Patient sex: M
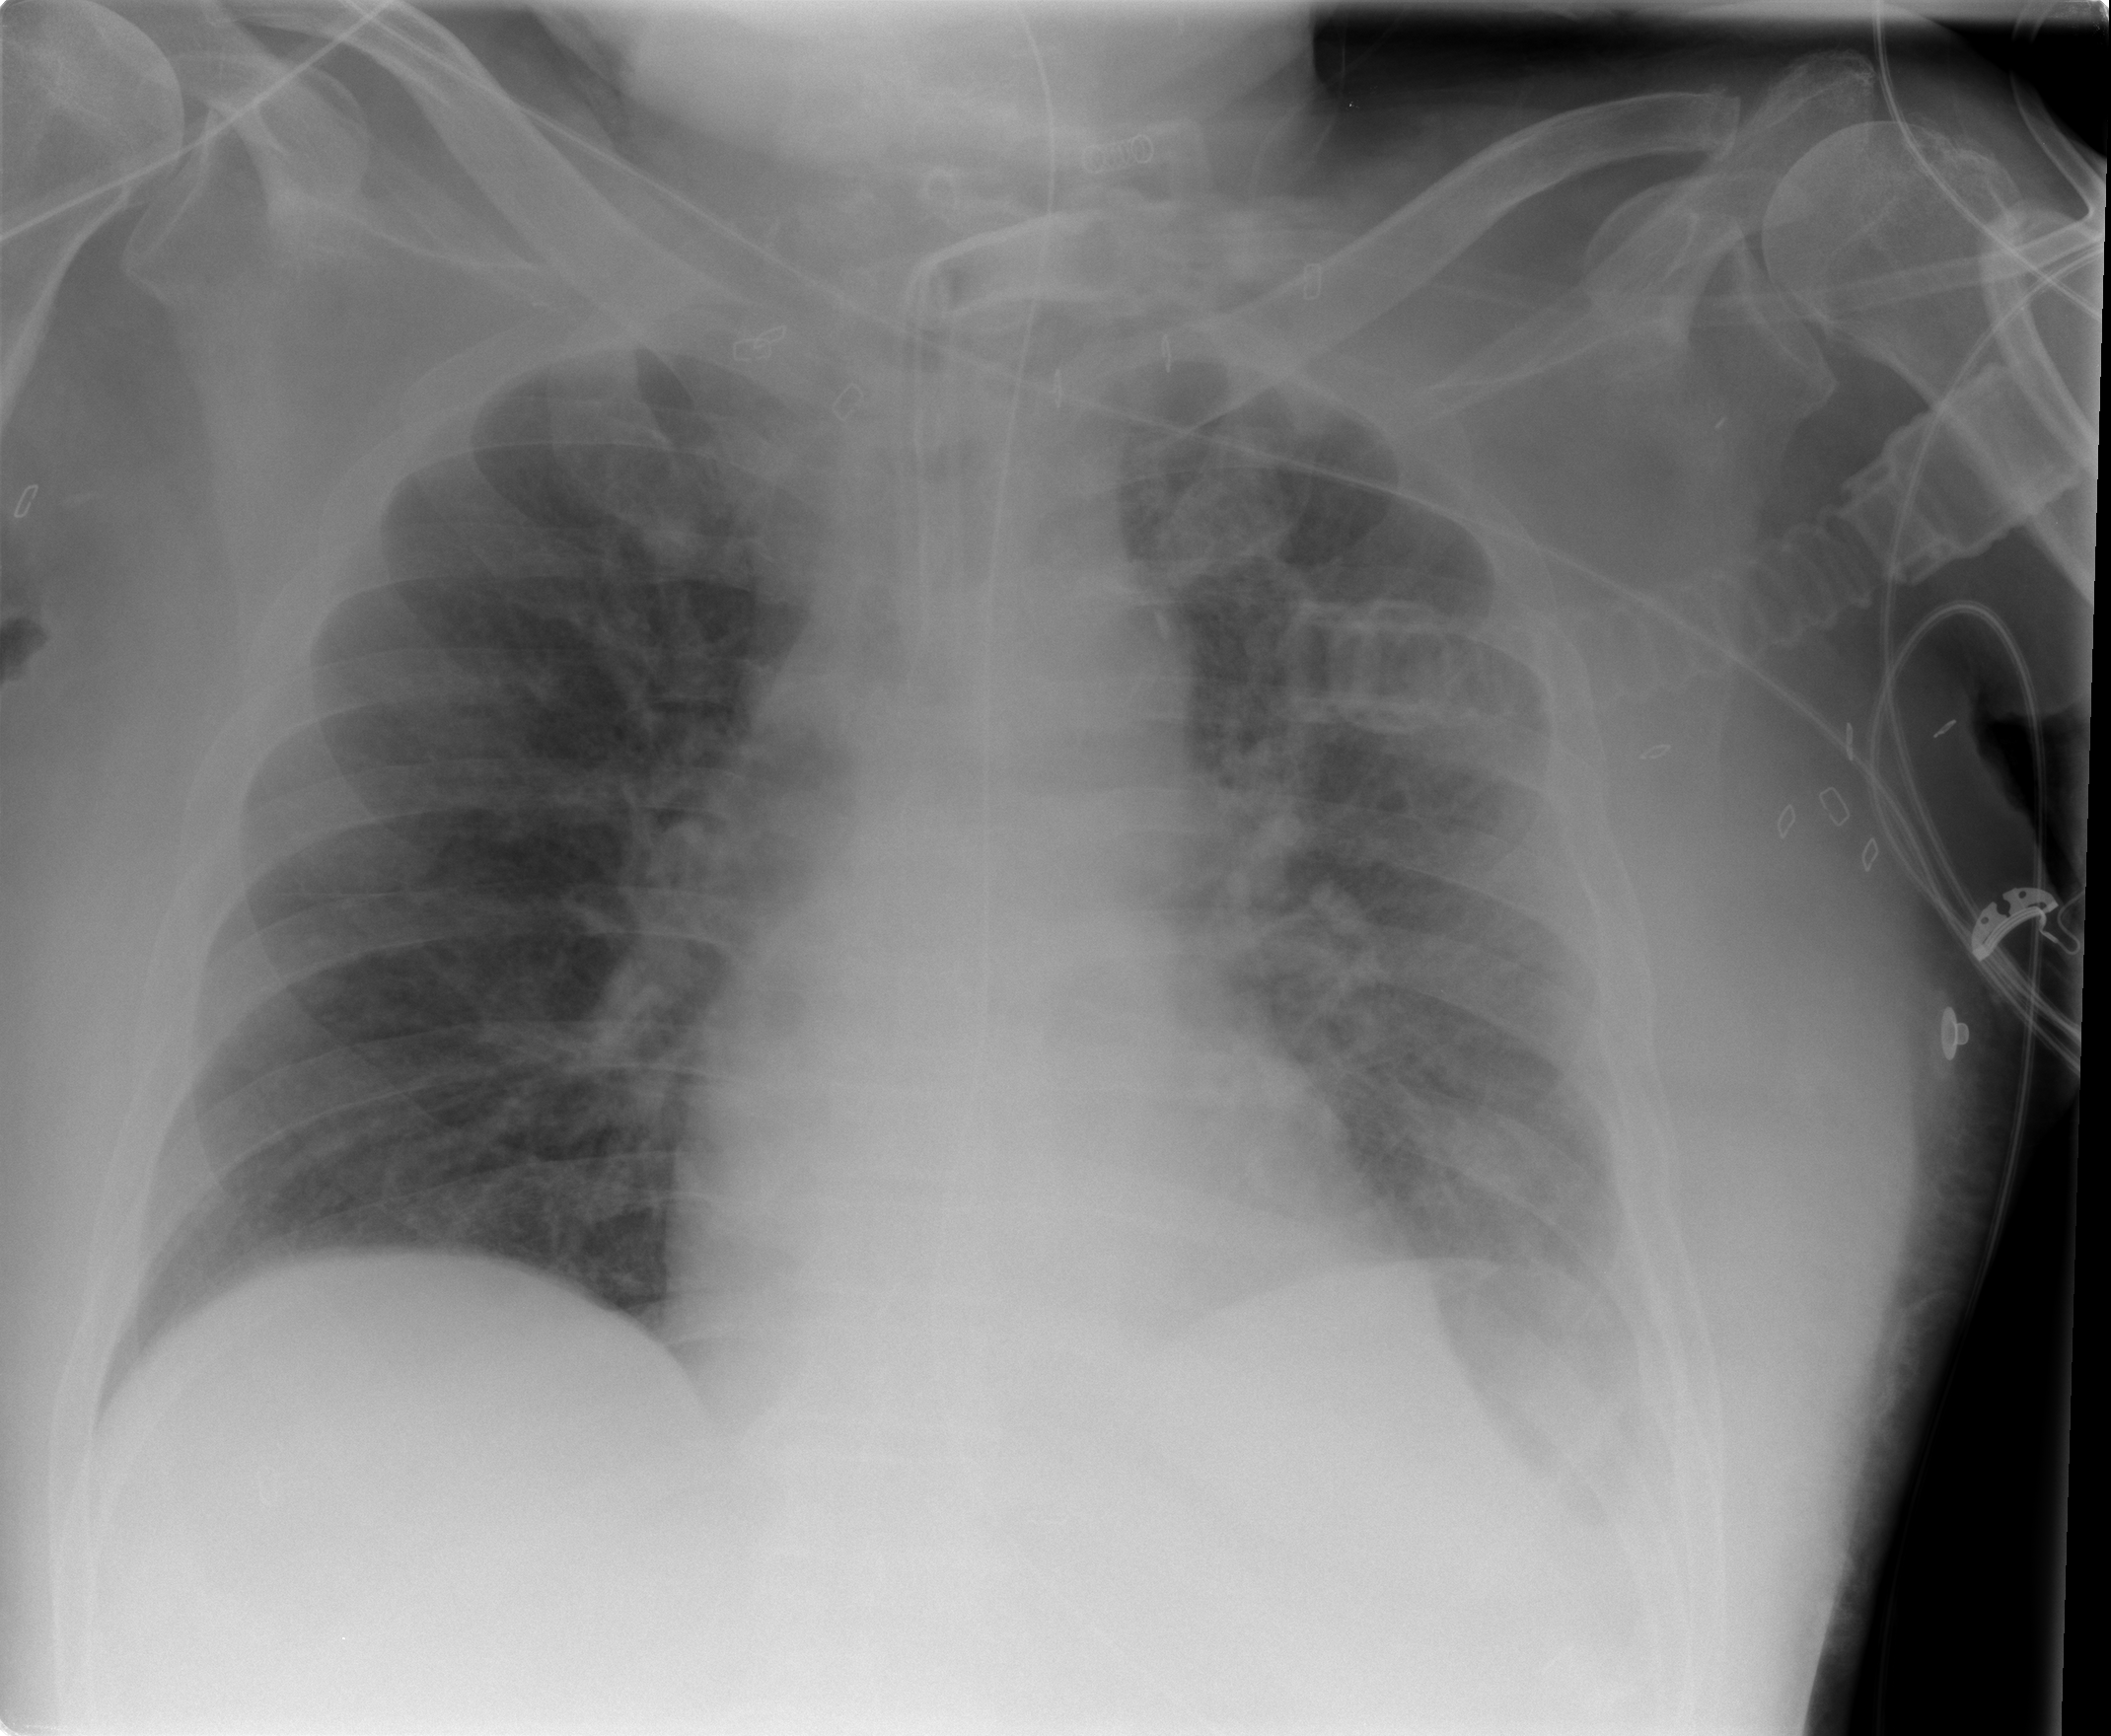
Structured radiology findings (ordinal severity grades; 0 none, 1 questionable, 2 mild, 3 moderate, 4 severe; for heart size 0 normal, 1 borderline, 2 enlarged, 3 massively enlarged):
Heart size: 1
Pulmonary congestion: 2
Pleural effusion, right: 0
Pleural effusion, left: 0
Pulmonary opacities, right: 0
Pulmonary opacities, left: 1
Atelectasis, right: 0
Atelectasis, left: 2